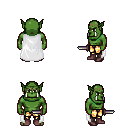
a pixel art fantasy rpg character, male body template, orc, green skin, white cape, gold greaves, plain hairstyle, maroon shoes, dagger, four views (front, back, left, right), 2x2 character sprite sheet, small pixel art, hard edges, no anti-aliasing